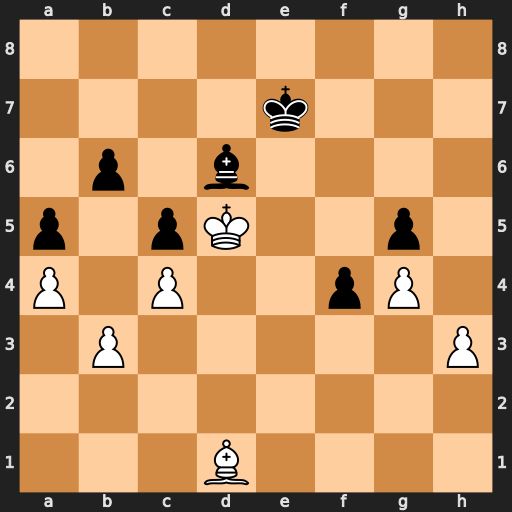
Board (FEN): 8/4k3/1p1b4/p1pK2p1/P1P2pP1/1P5P/8/3B4
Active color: w
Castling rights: -
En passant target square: -
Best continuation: Kc6 Be5 Kxb6 Bc3 Kxc5